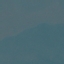
Label: SeaLake